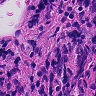
Metastatic tissue present: no